Question:
Hello I have an issues as shown above. The problem I am facing is that there appears to be an invisible padding to the left of the radio button as listed above. My question is that is this due to a drawable issue with the radio or can I tweak an attribute to get it to align up with my text and input fields. If I need to use an alternate drawable, is there one I can get from the SDK with no margins / padding?
'''
<LinearLayout
android:orientation="vertical"
android:layout_width="match_parent"
android:layout_height="match_parent">
... stuff
<RadioGroup
android:layout_margin="0dp"
android:orientation="vertical"
android:layout_width="match_parent"
android:layout_height="wrap_content">
<RadioButton
android:id="@+id/radio_free_busy"
android:checked="true"
android:layout_width="match_parent"
android:layout_height="wrap_content"
android:drawablePadding="0dp"
android:text="@string/label_invitation_free_busy"
/>
<RadioButton
android:id="@+id/radio_free_busy_plus"
android:layout_width="match_parent"
android:layout_height="wrap_content"
android:text="@string/label_invitation_free_busy_plus"
/>
<RadioButton
android:id="@+id/radio_none"
android:layout_width="match_parent"
android:layout_height="wrap_content"
android:text="@string/label_invitation_none"
/>
</RadioGroup>
</LinearLayout>
'''
It seems to be due to the drawable ... if someone has an alternative would be helpful
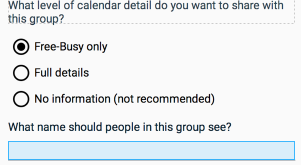
Answer: You have right. I tried and I added a negative margin left.
This is the result :

This is what I did :
'''
<LinearLayout xmlns:android="http://schemas.android.com/apk/res/android"
android:layout_width="match_parent"
android:layout_height="match_parent"
android:orientation="vertical" >
<RadioGroup
android:layout_width="match_parent"
android:layout_height="wrap_content"
android:layout_marginLeft="-3dp"
android:orientation="vertical" >
<RadioButton
android:id="@+id/radio_free_busy"
android:layout_width="match_parent"
android:layout_height="wrap_content"
android:checked="true"
android:drawablePadding="0dp"
android:text="Free busy" />
<RadioButton
android:id="@+id/radio_free_busy_plus"
android:layout_width="match_parent"
android:layout_height="wrap_content"
android:text="Invitation free busy plus" />
<RadioButton
android:id="@+id/radio_none"
android:layout_width="match_parent"
android:layout_height="wrap_content"
android:text="Invitation none" />
</RadioGroup>
<TextView
android:layout_width="match_parent"
android:layout_height="wrap_content"
android:layout_marginTop="20dp"
android:text="Whate name should people in this group see ?" />
'''